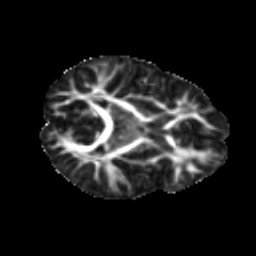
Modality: FA
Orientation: axial
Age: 13
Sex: male
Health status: ill
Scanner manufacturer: ge
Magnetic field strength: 3 T
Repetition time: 6.752 s
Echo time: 0.079 s